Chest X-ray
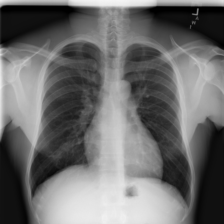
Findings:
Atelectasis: negative
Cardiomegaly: negative
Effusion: negative
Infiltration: negative
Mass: negative
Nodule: negative
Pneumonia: negative
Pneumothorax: negative
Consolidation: negative
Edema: negative
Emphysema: negative
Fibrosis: negative
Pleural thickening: negative
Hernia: negative